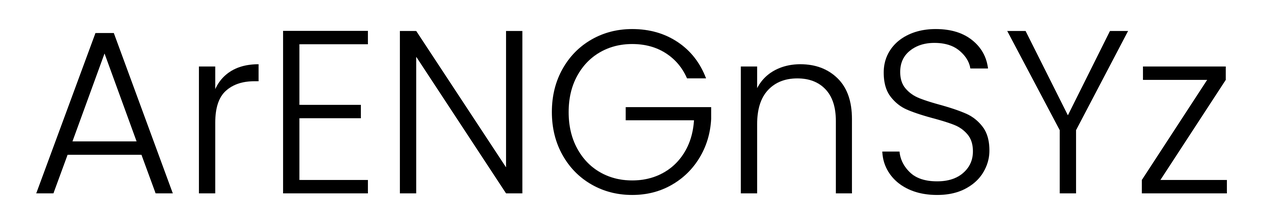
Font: Poppins-Light